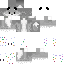
A female skeleton skin with pale skin, wearing white bald dressed in a red tshirt and red pants, featuring a closed mouth.